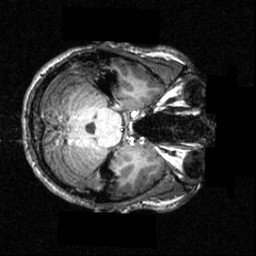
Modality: T1w
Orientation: axial
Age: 20
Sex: male
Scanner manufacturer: siemens
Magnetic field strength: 3.951 T
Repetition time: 1.5 s
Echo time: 0.00335 s